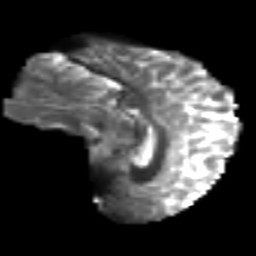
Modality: T2w
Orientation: sagittal
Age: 25
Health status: ill
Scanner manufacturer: philips
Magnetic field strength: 3 T
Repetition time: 9 s
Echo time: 0.127 s